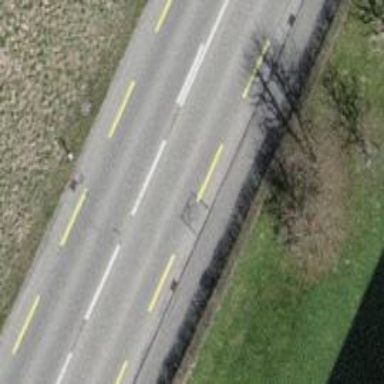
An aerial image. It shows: Primary highway with asphalt surface and lanes for cycling on both sides.